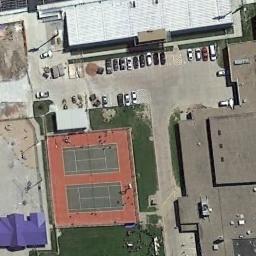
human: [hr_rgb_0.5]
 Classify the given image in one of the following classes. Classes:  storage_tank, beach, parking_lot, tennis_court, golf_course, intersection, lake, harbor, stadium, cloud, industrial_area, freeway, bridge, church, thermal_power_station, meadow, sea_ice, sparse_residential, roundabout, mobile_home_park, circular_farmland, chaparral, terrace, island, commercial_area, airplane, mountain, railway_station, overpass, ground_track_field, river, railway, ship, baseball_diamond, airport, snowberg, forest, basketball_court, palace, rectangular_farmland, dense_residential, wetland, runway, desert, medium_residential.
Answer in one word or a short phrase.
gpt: tennis_court